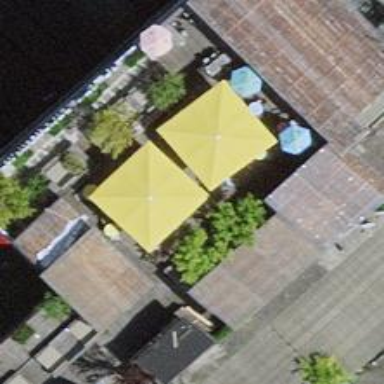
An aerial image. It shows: Nightclub.